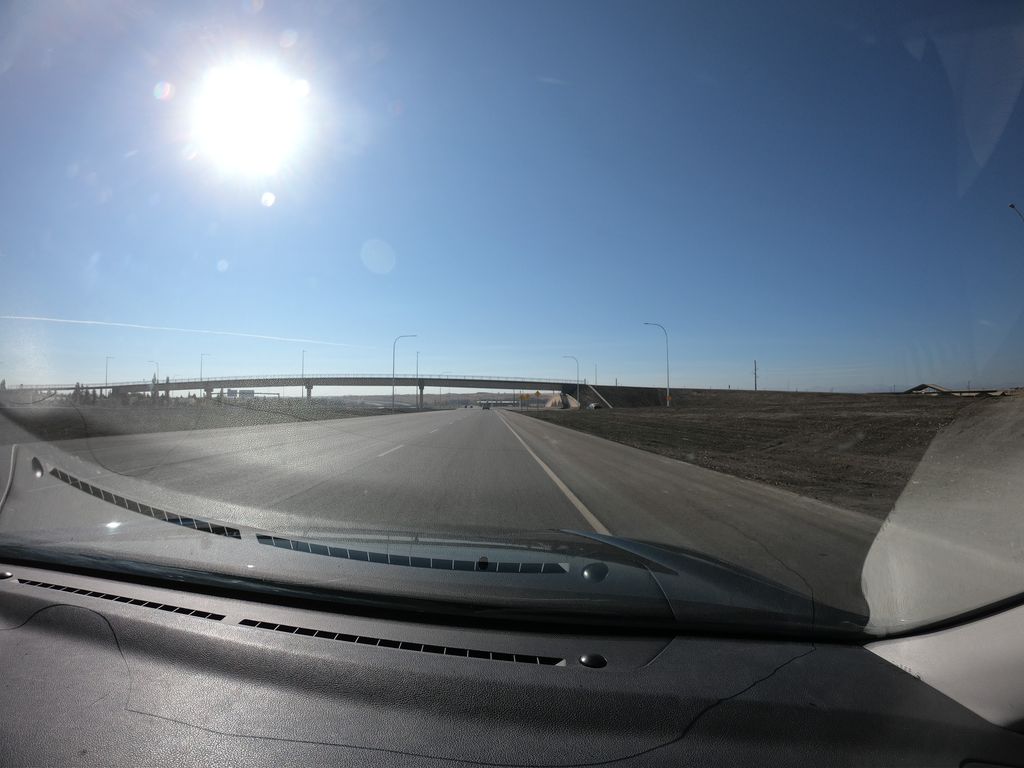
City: calgary